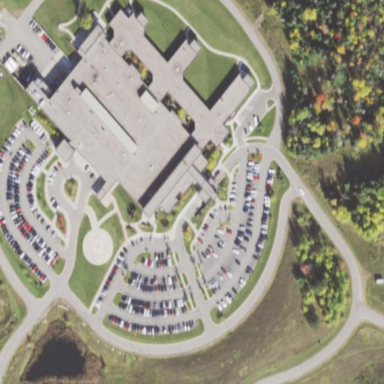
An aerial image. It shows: Healthcare facility identified as hospital.